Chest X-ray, PA view. Patient: 40 years old, sex M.
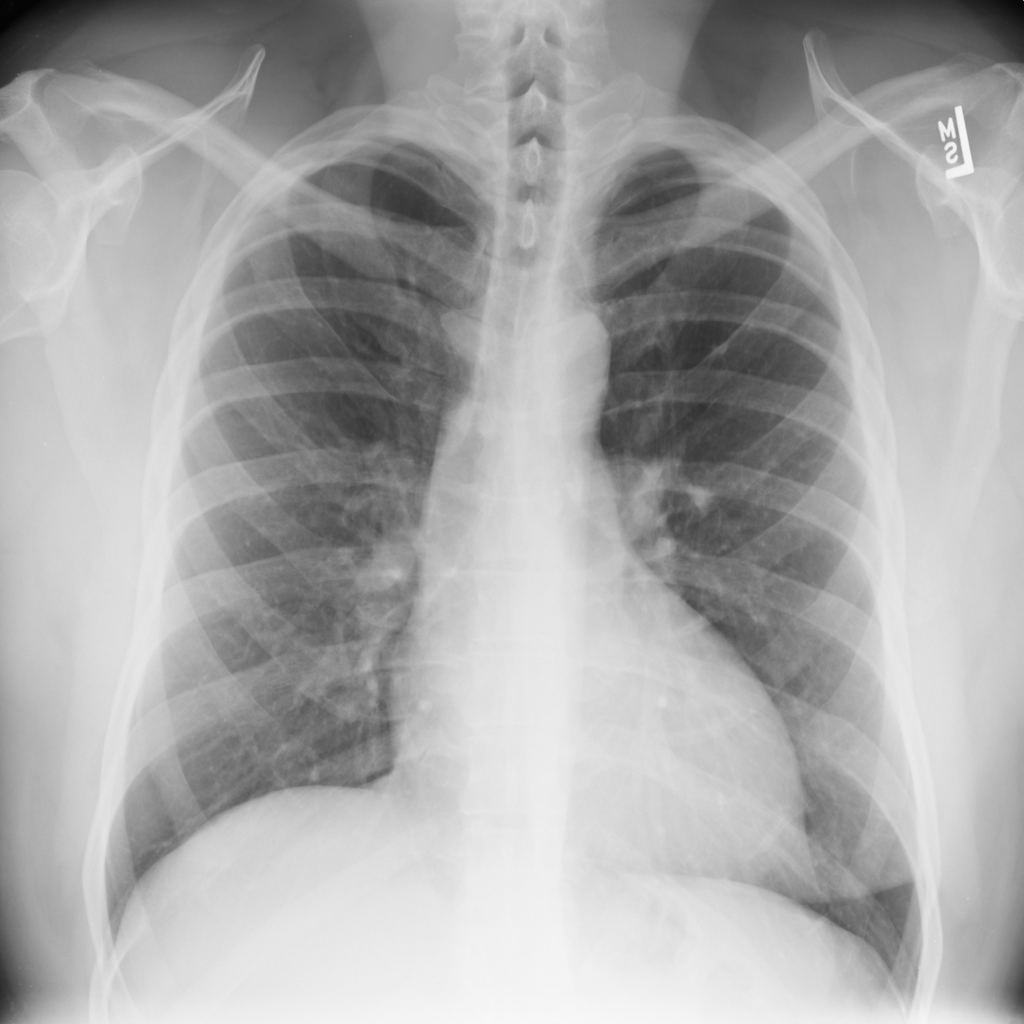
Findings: No Finding